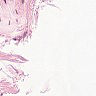
Metastatic tissue present: no